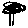
Label: tree